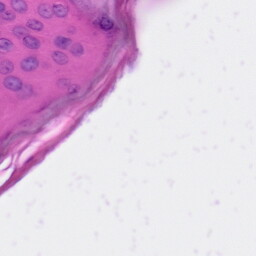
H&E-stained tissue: Skin